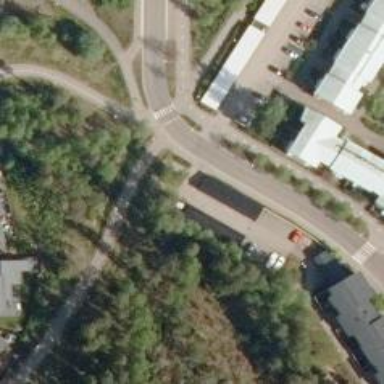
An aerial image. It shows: Asphalt cycleway.